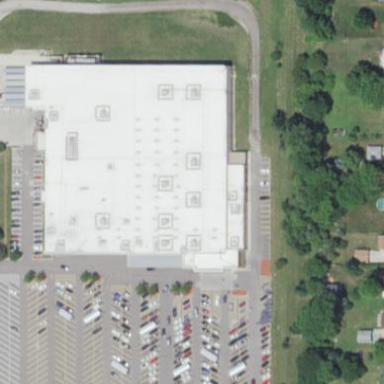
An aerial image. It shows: Retail building that houses wholesale shop.